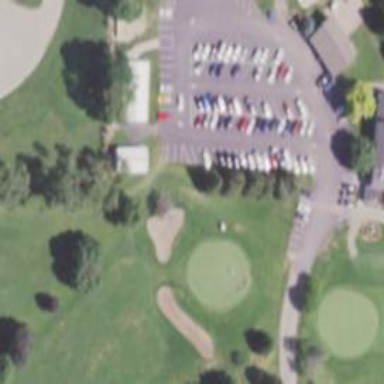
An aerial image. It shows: Path for both roads and golfers.